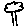
Label: tree